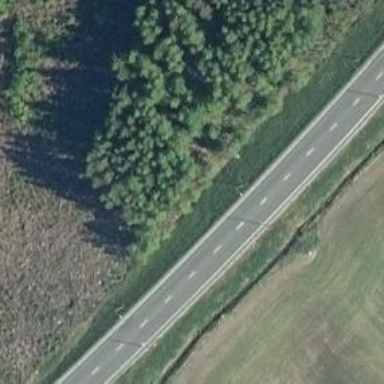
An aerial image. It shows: Asphalt trunk highway.